Field crop: maize
Growth stage: 2
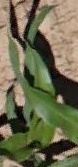
Species: maize